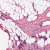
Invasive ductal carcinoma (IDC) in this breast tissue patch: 0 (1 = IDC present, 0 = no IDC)